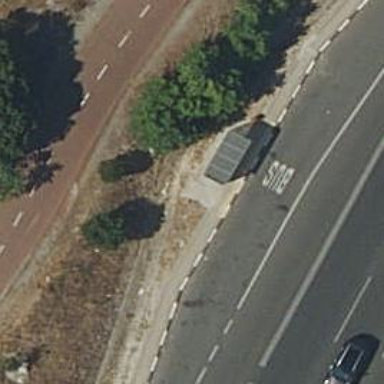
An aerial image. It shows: Bus stop with sheltered platform for public transport.